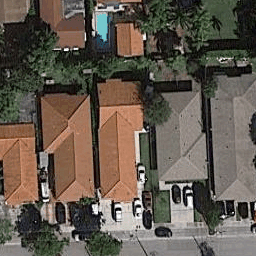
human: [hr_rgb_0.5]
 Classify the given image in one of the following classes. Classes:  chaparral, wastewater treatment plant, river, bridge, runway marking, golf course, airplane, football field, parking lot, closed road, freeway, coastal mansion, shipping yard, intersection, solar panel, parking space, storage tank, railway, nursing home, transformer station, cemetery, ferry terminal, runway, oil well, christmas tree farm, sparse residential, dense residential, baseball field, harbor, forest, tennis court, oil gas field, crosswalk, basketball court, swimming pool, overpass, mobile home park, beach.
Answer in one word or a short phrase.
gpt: dense residential